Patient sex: M
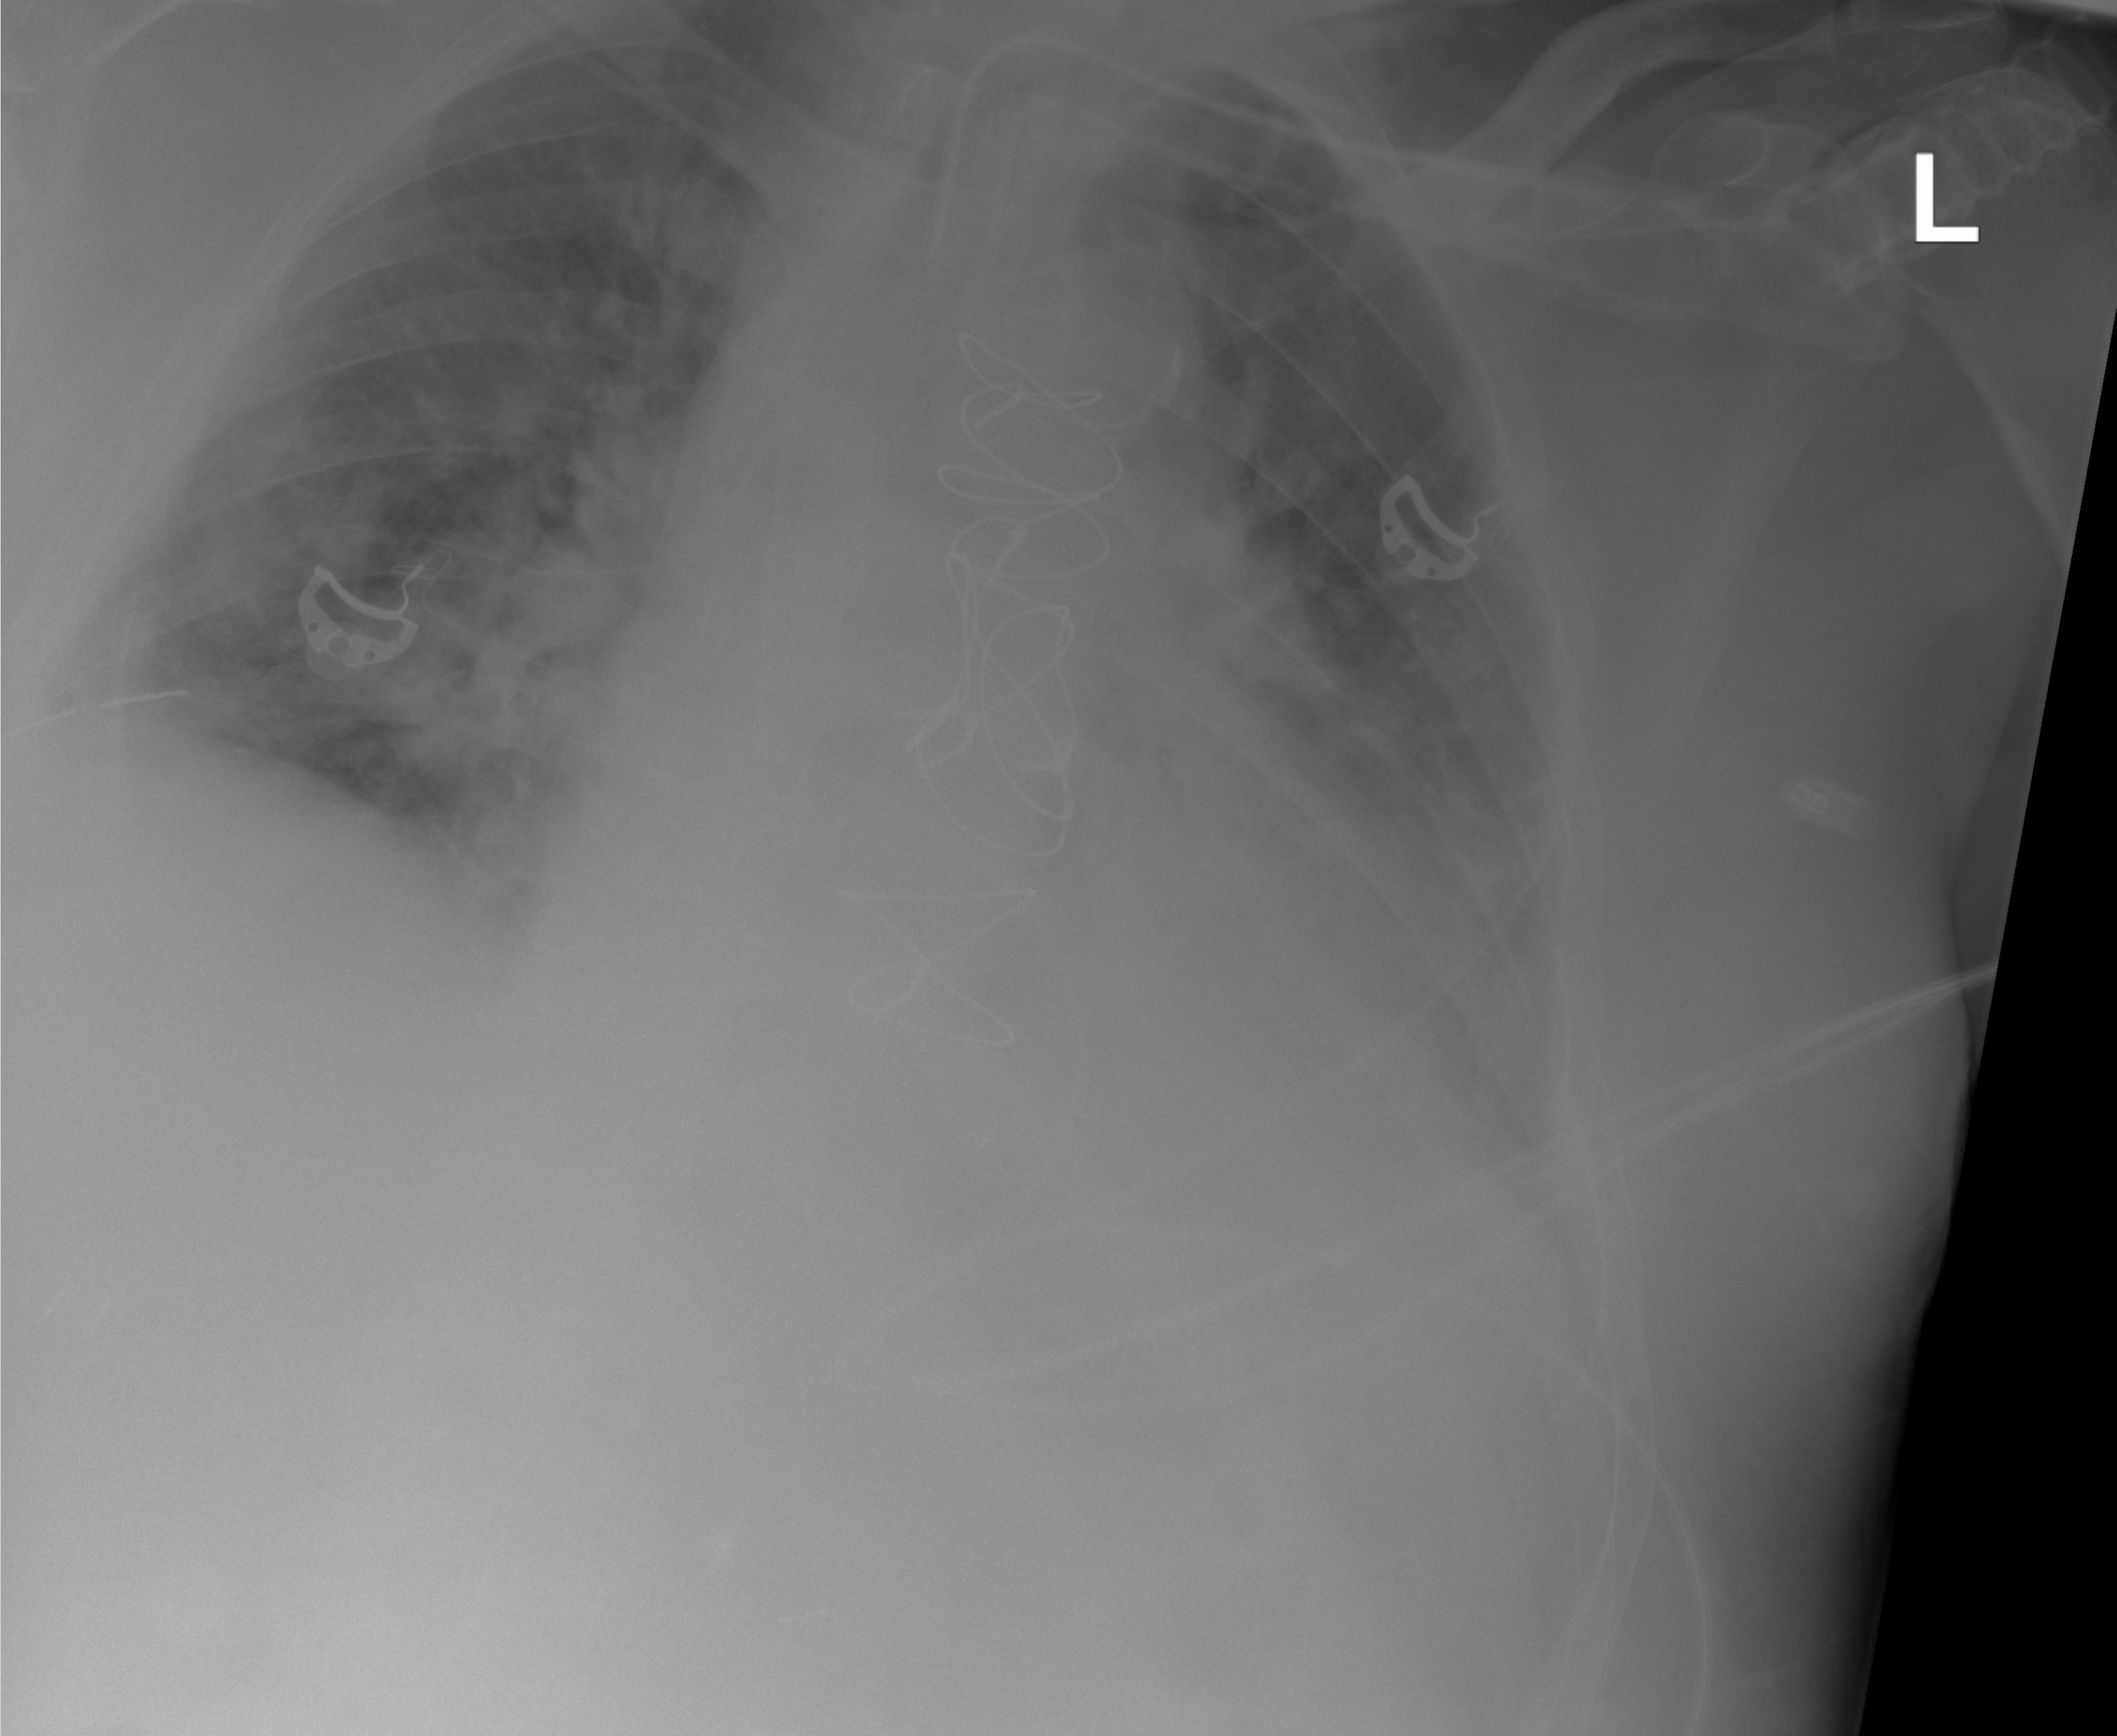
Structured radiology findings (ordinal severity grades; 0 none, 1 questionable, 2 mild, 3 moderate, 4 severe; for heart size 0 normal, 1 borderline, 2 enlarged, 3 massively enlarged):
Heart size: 2
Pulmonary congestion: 2
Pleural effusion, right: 1
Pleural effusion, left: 2
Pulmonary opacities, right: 3
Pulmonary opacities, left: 2
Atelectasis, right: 1
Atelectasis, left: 2